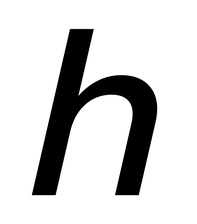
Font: InstrumentSans-Italic_Medium_Italic